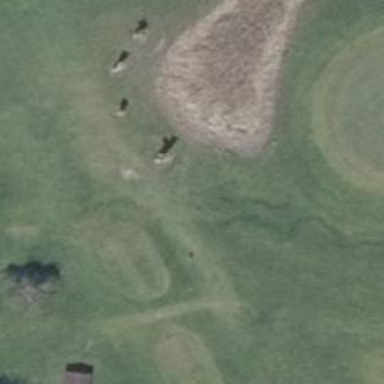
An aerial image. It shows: Golf tee.